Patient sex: F
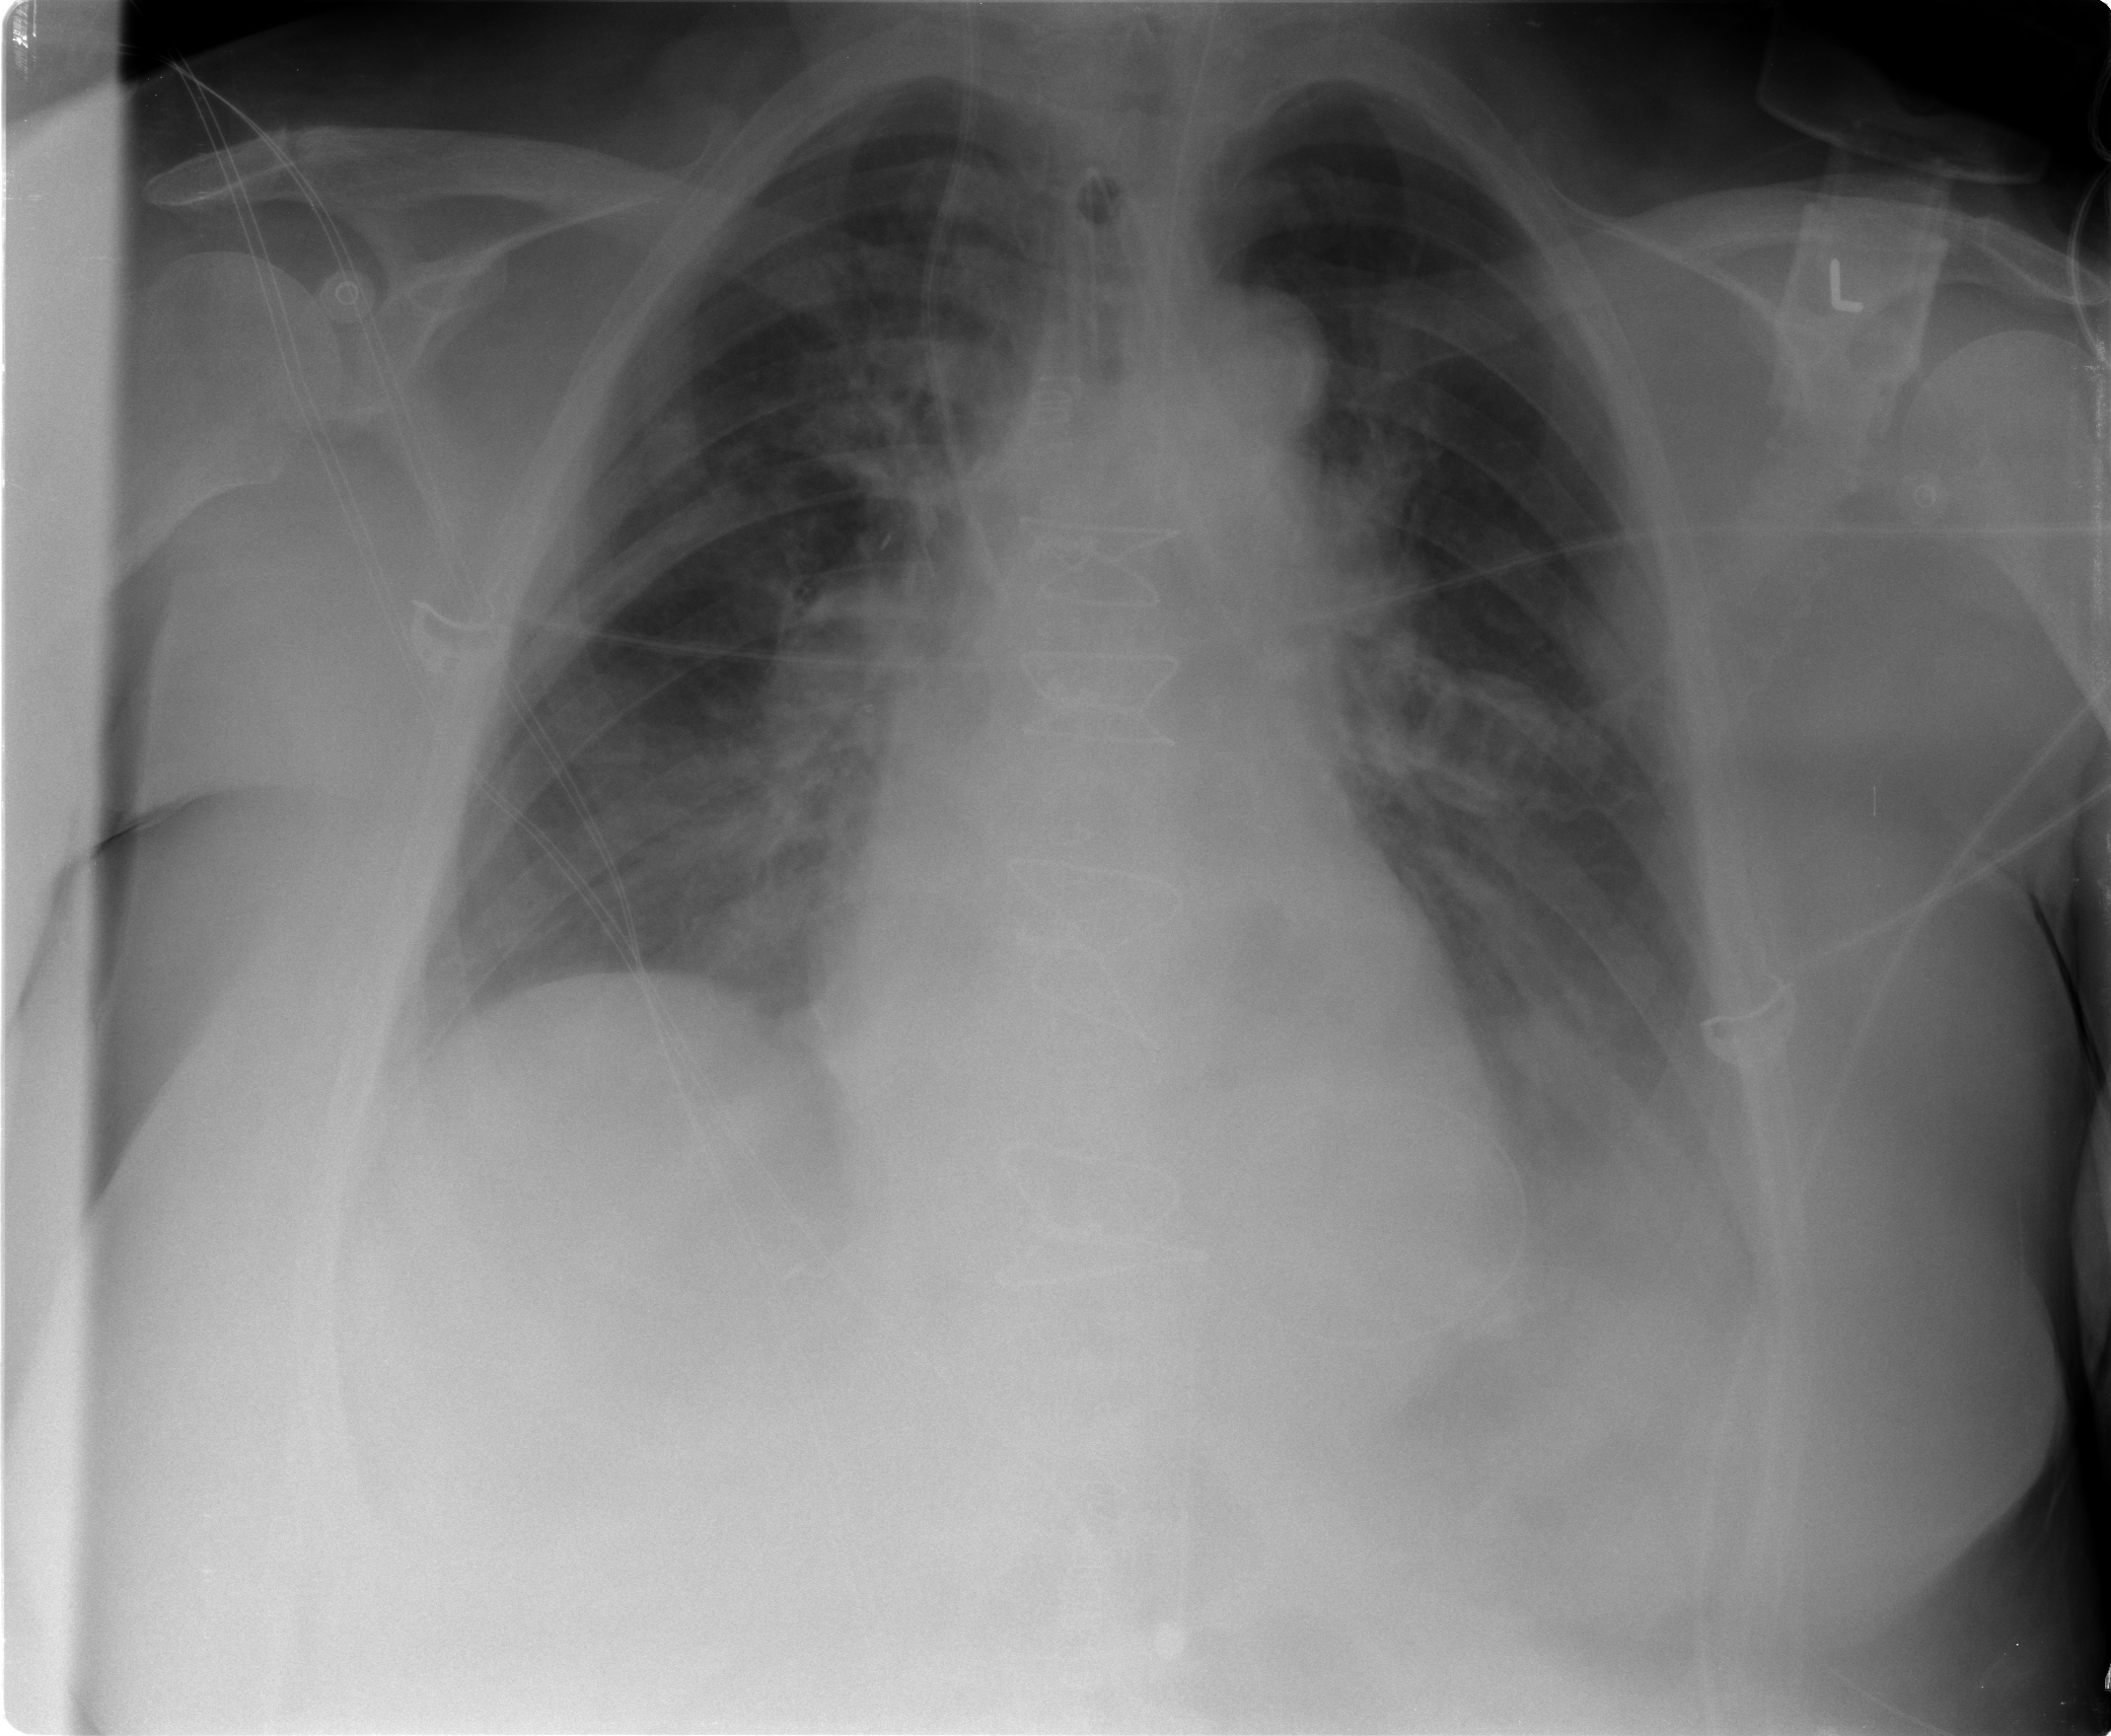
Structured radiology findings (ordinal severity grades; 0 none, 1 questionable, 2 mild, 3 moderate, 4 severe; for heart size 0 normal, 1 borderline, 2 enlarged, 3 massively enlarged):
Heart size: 0
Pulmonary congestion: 2
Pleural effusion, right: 1
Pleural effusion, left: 1
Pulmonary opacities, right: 2
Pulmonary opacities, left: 1
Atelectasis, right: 2
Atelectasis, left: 2